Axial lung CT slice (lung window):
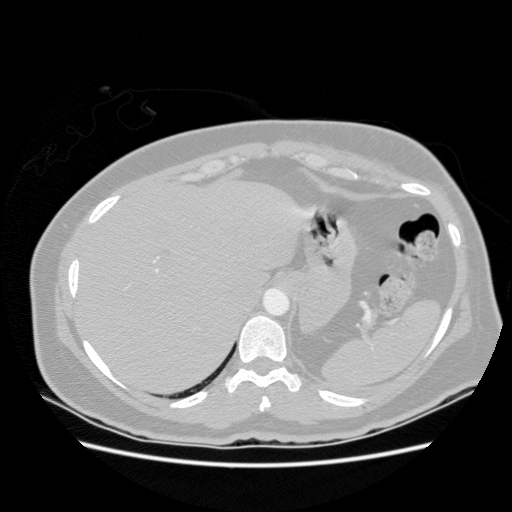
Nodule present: no